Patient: sex M, age 58
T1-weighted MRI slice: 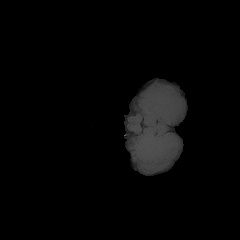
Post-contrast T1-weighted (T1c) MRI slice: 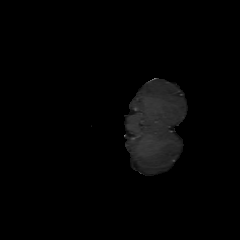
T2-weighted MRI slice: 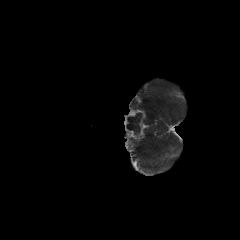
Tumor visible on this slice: no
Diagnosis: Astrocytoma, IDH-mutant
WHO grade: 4